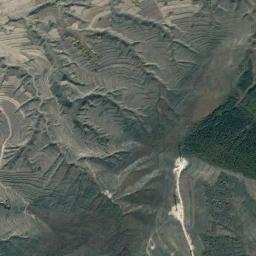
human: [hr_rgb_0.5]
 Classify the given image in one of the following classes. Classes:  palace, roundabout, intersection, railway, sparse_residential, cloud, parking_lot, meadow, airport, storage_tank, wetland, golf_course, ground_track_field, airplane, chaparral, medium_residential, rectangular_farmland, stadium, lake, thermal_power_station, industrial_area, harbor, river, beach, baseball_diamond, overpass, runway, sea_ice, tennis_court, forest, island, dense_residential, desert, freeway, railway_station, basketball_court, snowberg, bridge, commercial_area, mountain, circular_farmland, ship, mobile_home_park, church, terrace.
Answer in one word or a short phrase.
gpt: mountain